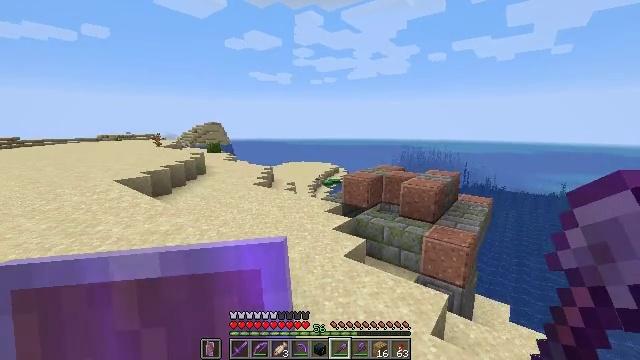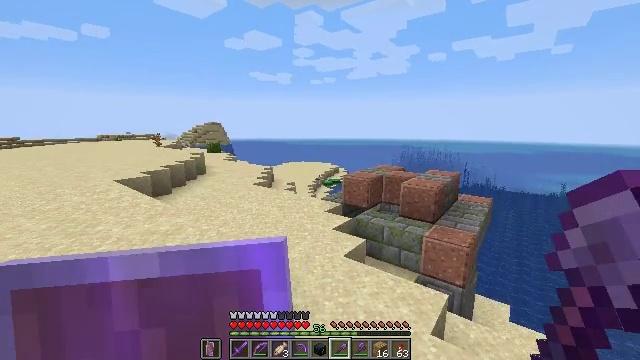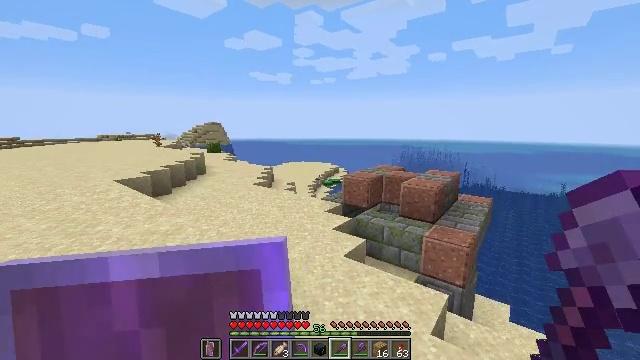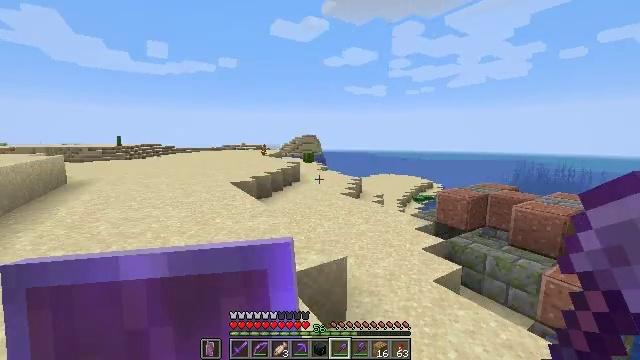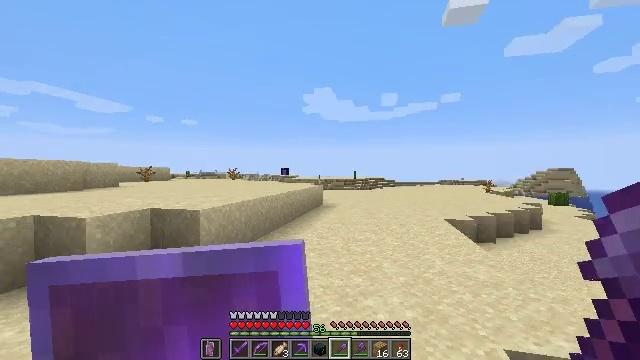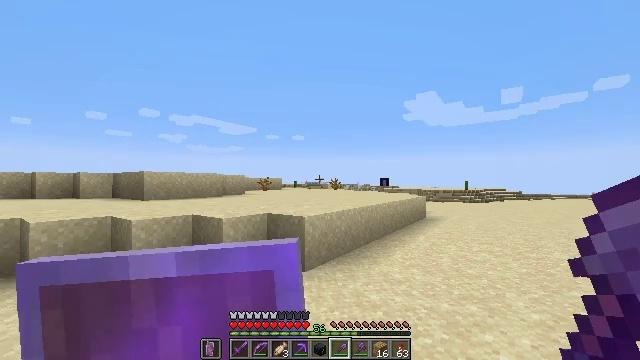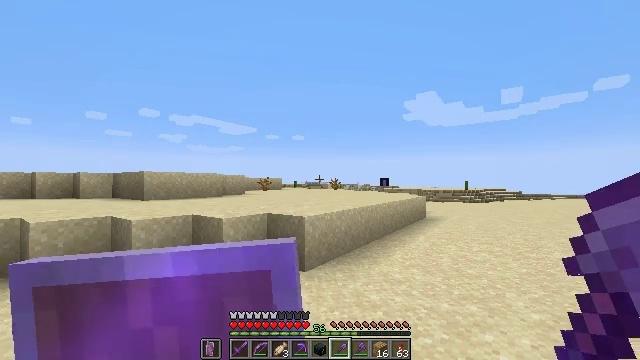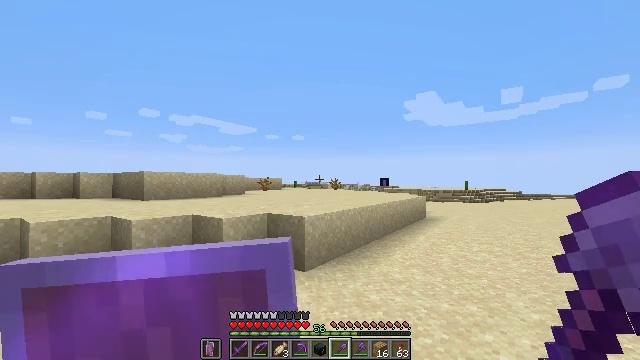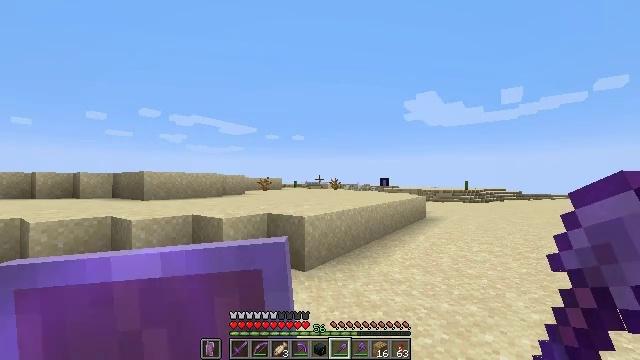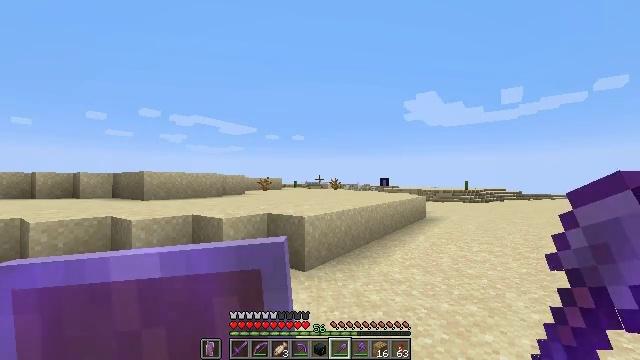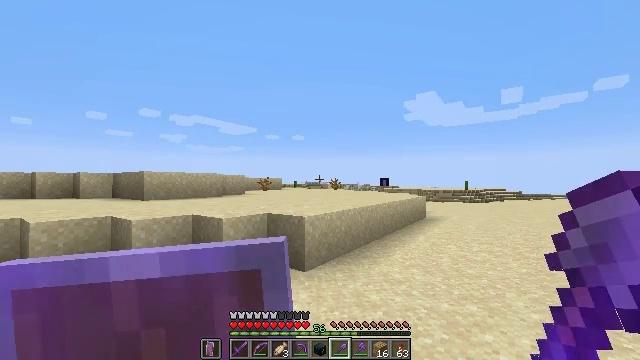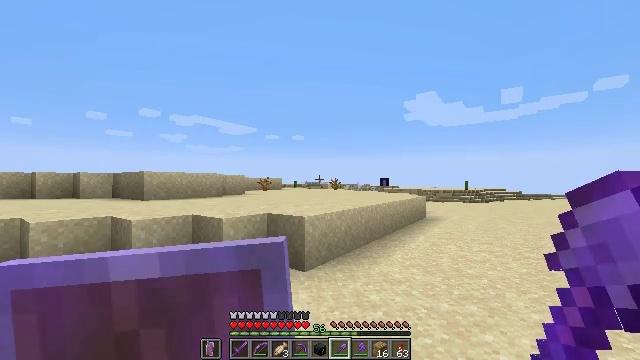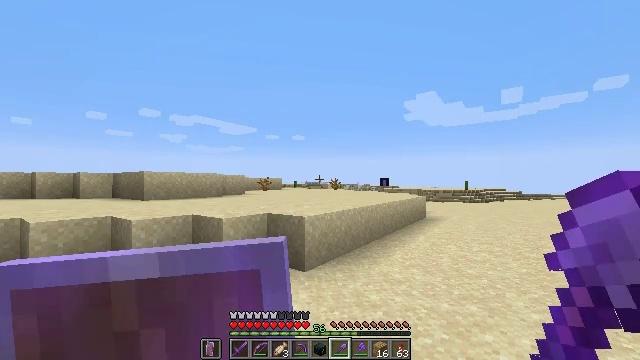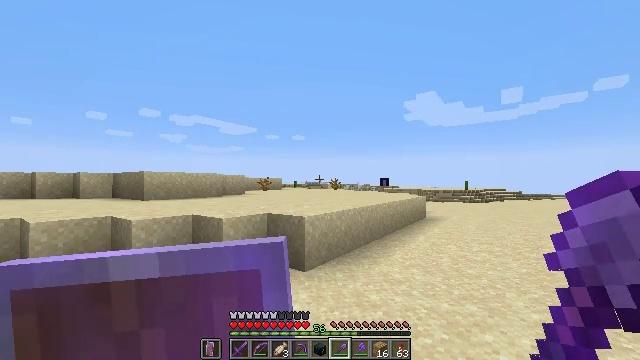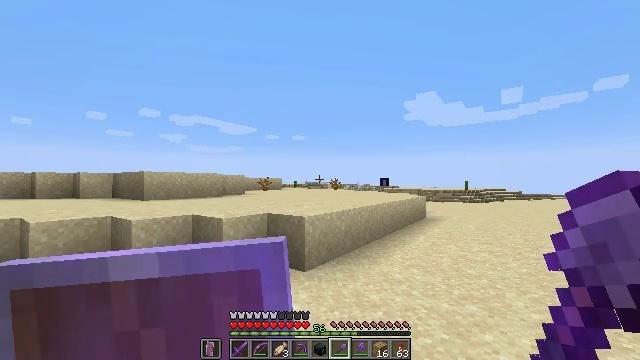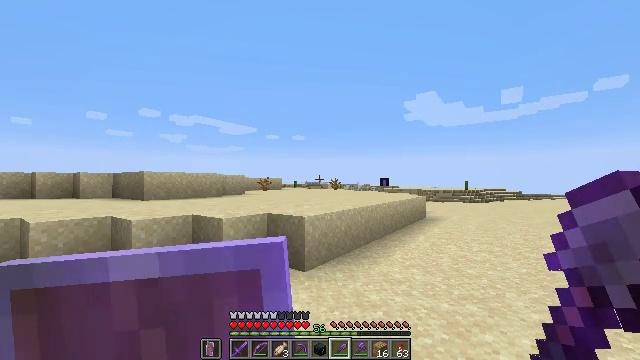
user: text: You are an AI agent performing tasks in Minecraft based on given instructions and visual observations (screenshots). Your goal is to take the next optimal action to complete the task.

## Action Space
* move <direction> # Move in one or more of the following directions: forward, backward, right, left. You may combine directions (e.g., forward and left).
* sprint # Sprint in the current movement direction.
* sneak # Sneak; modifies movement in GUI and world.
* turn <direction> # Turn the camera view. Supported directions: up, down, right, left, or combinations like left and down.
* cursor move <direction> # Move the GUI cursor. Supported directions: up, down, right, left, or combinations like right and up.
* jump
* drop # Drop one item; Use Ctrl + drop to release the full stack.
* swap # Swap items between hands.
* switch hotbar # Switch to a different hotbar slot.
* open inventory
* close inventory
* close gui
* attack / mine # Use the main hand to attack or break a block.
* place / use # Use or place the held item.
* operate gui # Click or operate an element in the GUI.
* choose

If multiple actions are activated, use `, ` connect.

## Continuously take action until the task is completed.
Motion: motion action
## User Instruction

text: Dig through gravel to clear a path.
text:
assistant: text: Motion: no_op
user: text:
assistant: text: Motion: no_op
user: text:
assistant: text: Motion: turn left and up
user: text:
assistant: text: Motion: turn left and up
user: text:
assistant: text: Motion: turn left and up
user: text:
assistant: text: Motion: no_op
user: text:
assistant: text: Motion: no_op
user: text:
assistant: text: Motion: no_op
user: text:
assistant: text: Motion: no_op
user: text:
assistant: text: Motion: no_op
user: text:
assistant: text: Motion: no_op
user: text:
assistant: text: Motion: no_op
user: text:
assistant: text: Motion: no_op
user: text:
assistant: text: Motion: no_op
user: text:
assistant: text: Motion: no_op
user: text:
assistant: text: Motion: no_op
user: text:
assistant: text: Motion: no_op
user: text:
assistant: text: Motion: no_op
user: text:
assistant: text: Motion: no_op
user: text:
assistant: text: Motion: no_op
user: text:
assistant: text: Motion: no_op
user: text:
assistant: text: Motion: no_op
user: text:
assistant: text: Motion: no_op
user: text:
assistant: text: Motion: no_op
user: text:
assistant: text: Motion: no_op
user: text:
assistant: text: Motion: no_op
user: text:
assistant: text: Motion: no_op
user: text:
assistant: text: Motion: turn left
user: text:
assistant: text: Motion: move right, turn left and up
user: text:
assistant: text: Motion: move right, turn left